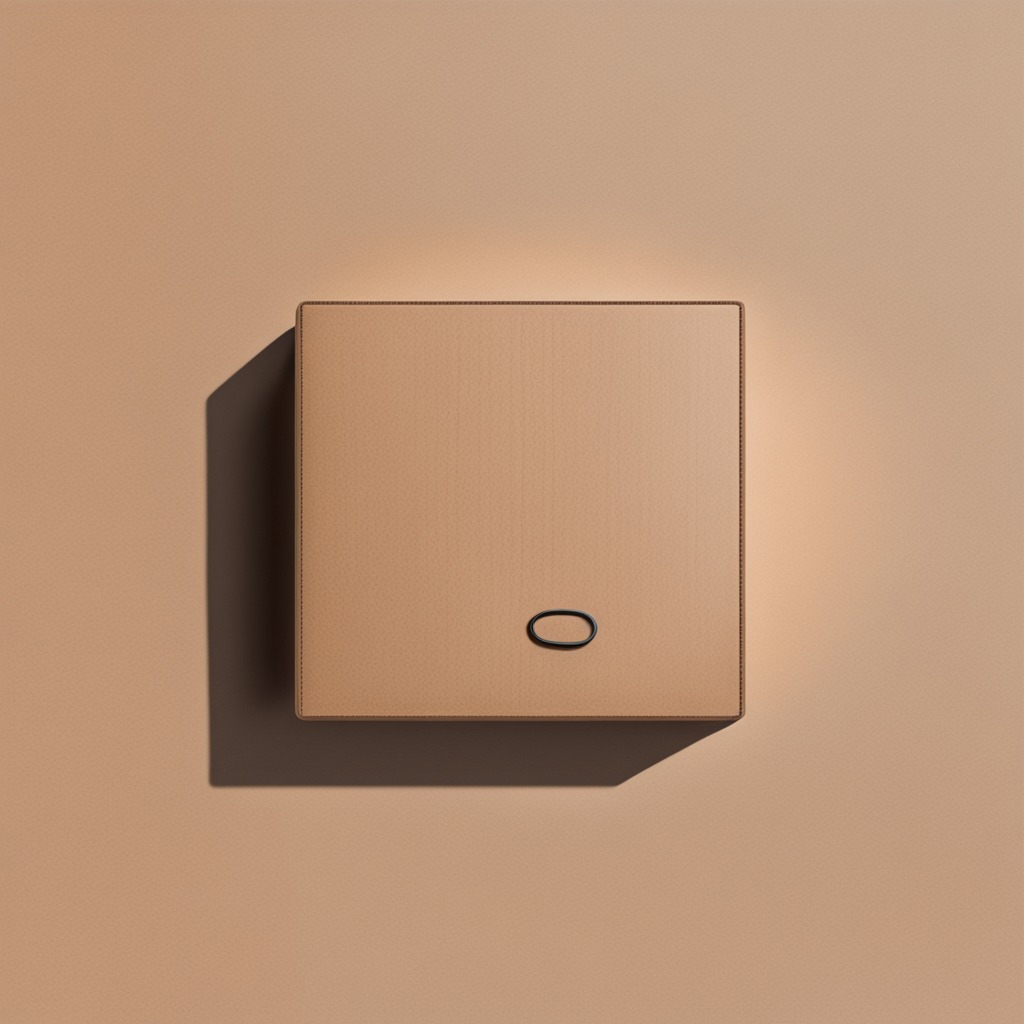
A rubber O-ring is lying on a cardboard box surface in an outdoor workshop during daytime bright natural light soft shadows slightly creased but